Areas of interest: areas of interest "Swimming Pool"
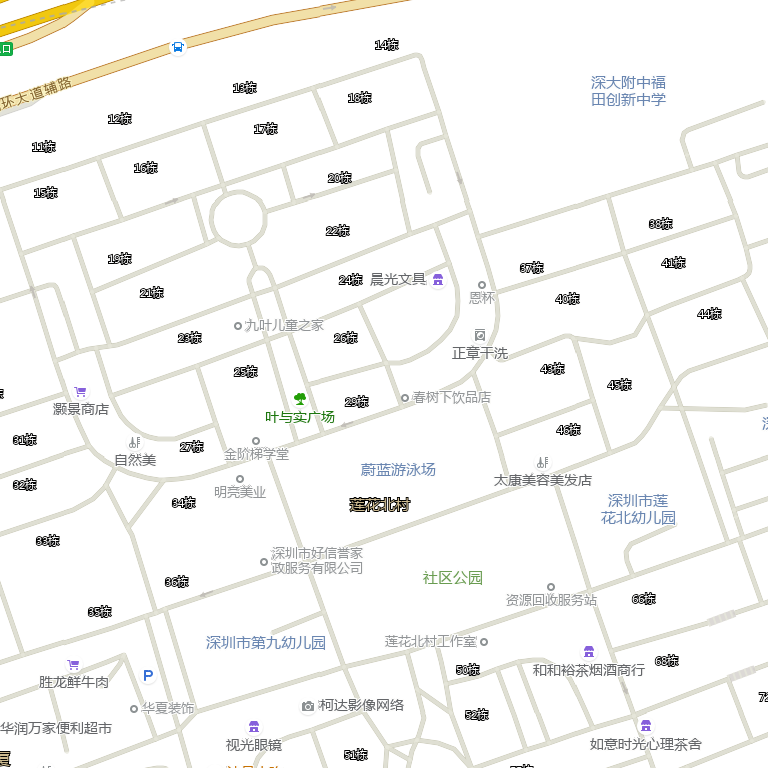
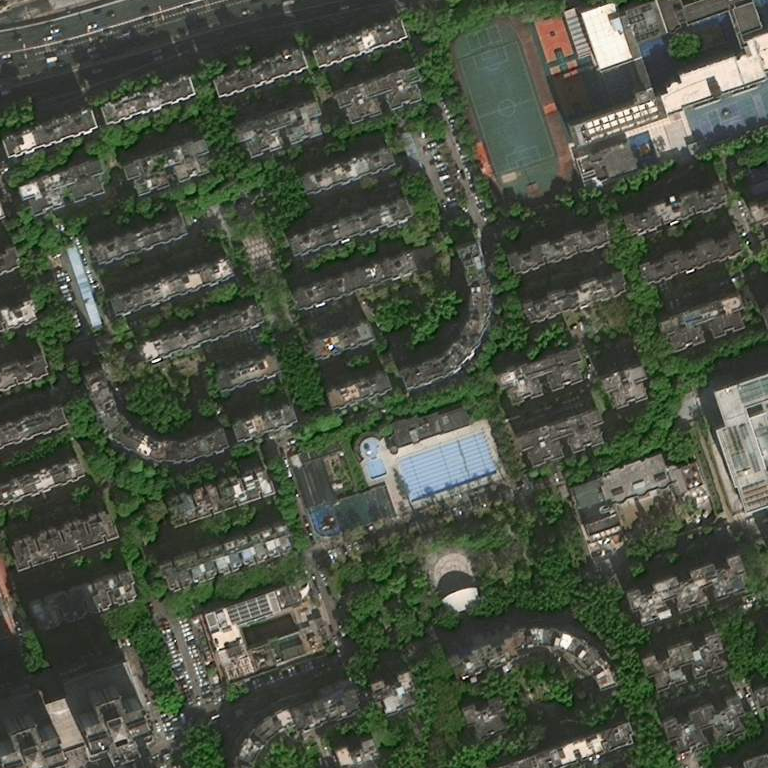